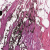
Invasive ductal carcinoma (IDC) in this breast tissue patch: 0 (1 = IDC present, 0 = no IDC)